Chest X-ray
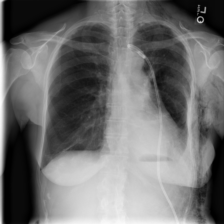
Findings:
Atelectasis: positive
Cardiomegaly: negative
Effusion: negative
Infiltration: negative
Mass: negative
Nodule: negative
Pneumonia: negative
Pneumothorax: negative
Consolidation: negative
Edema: negative
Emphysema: positive
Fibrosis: negative
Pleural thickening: negative
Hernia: negative